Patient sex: M
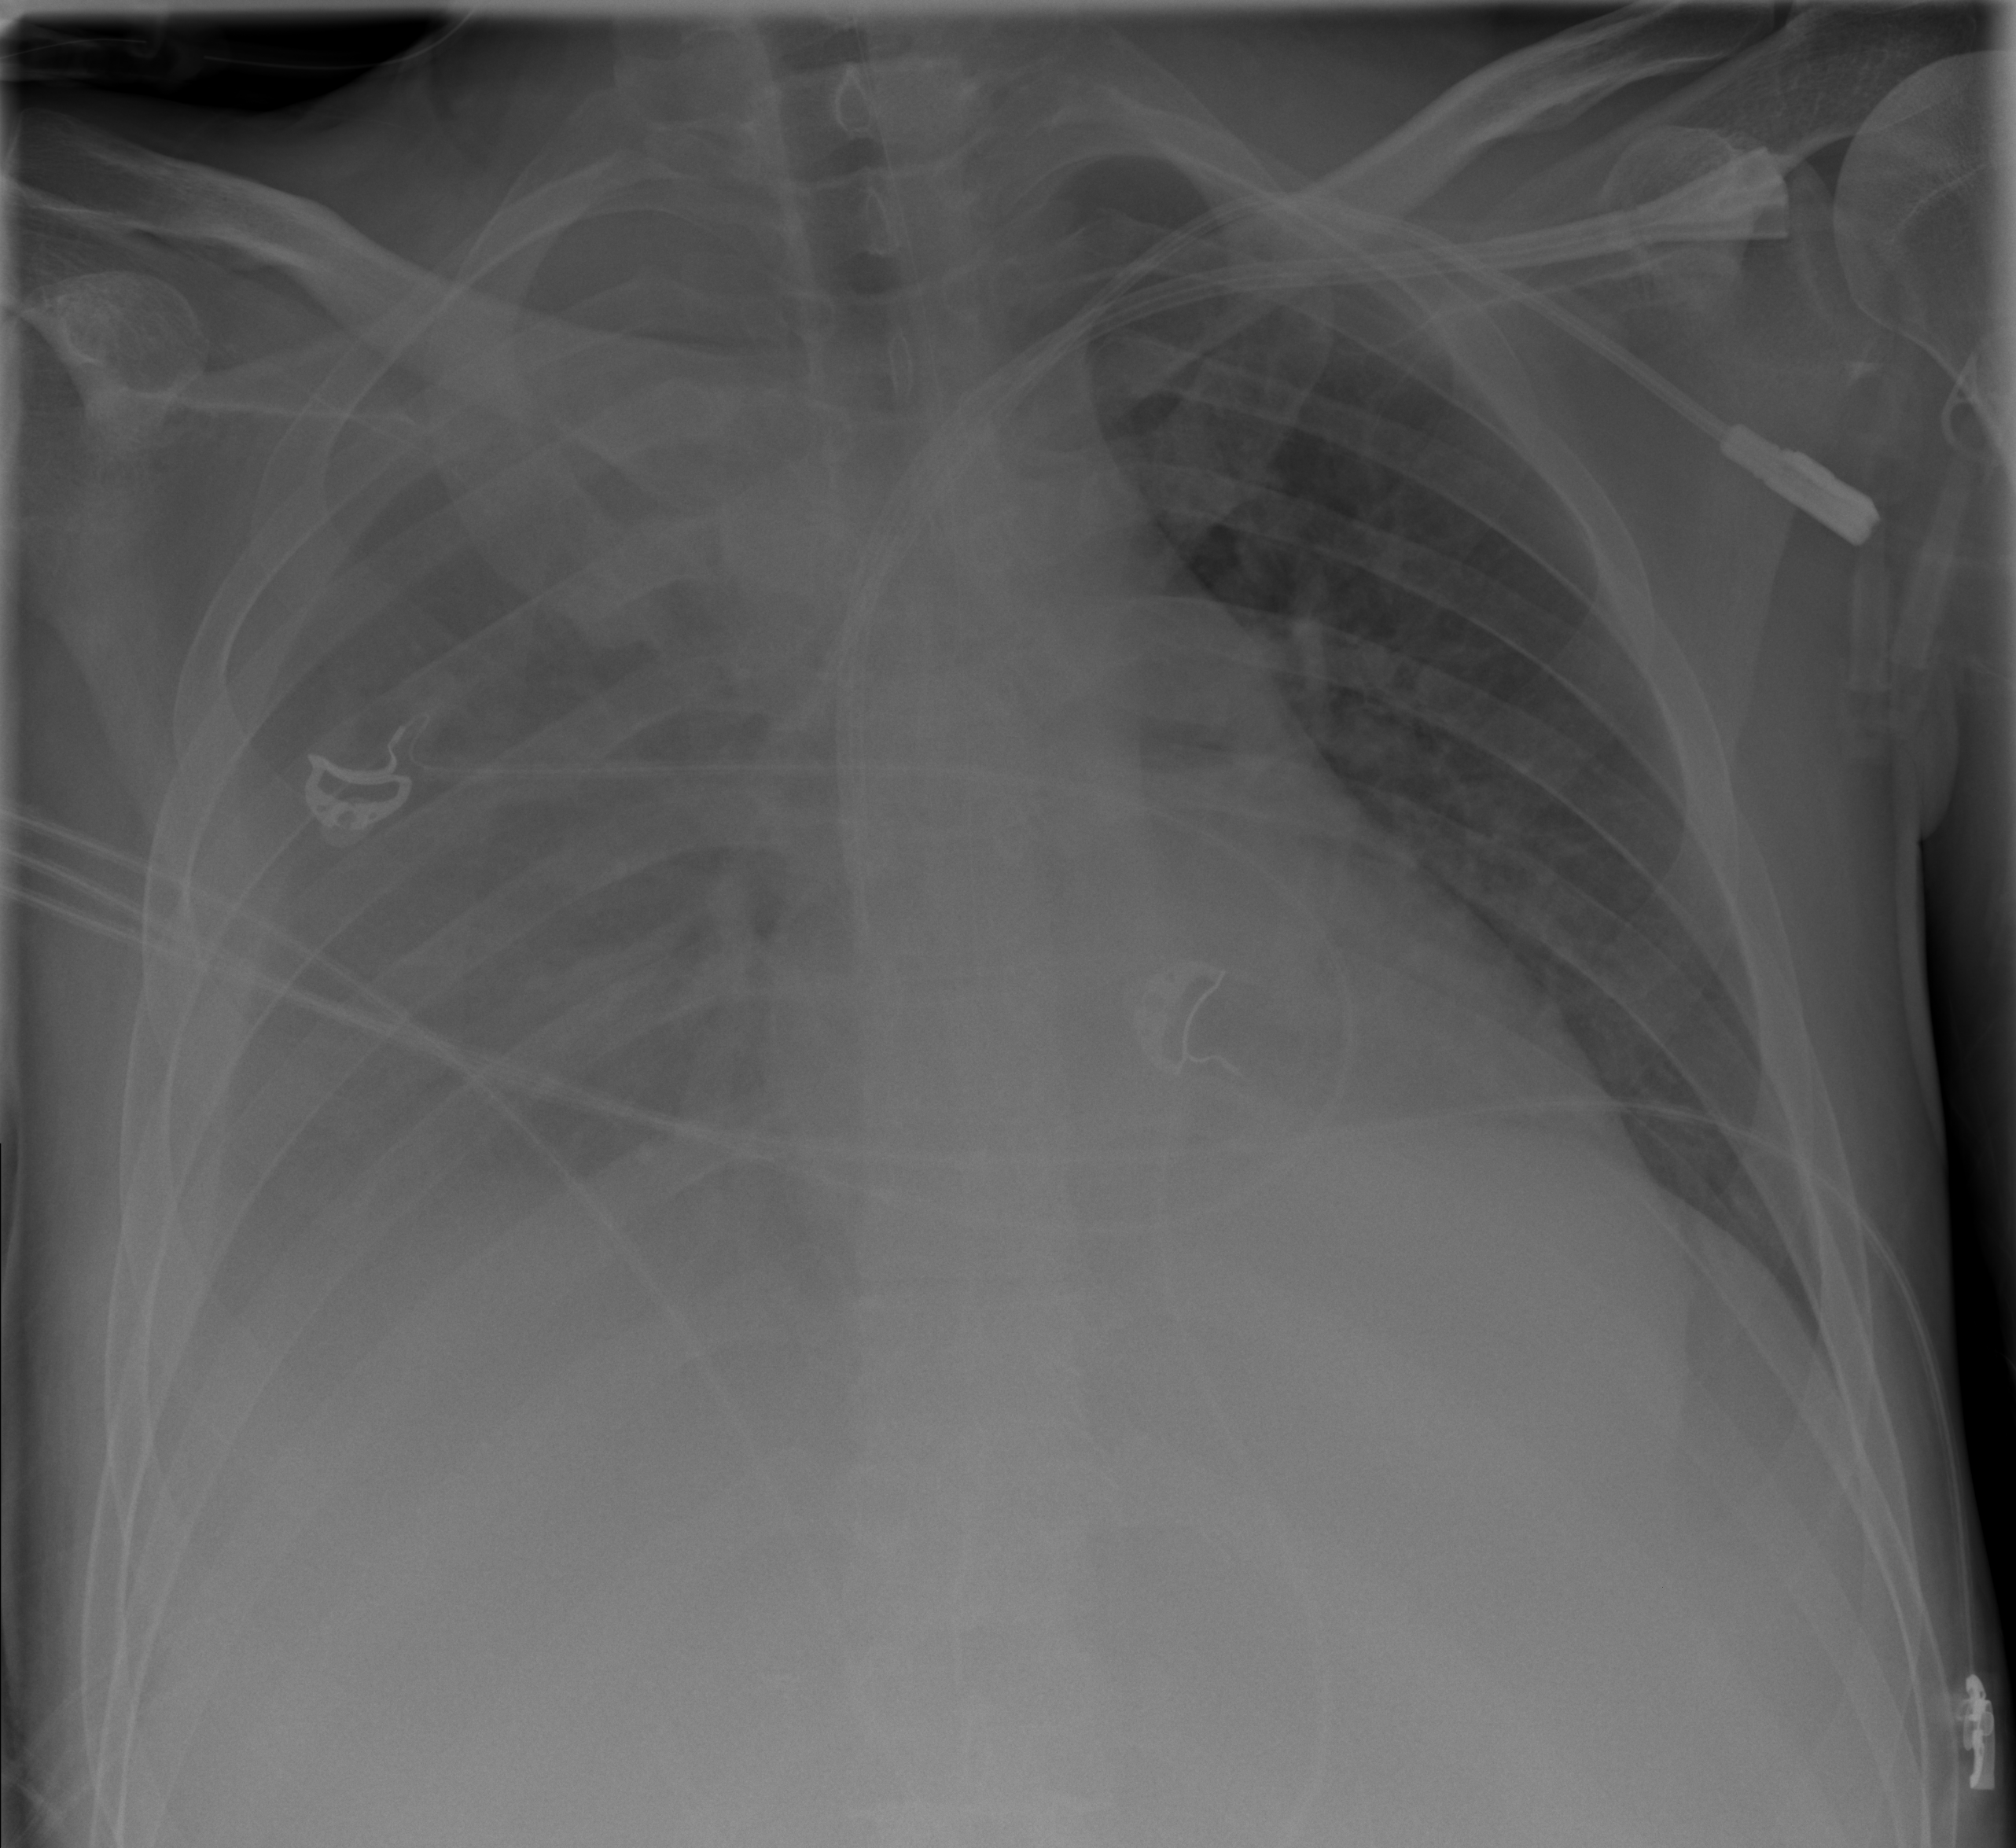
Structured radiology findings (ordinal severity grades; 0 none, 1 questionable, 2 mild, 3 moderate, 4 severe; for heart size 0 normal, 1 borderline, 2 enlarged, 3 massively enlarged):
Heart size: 1
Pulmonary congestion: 0
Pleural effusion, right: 3
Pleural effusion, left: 0
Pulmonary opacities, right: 0
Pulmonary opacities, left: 0
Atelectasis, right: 4
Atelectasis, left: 0